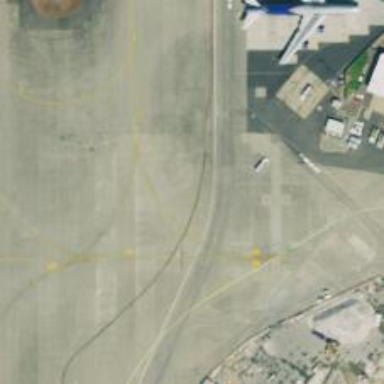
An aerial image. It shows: Image of taxiway at airport.